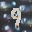
Label: 9